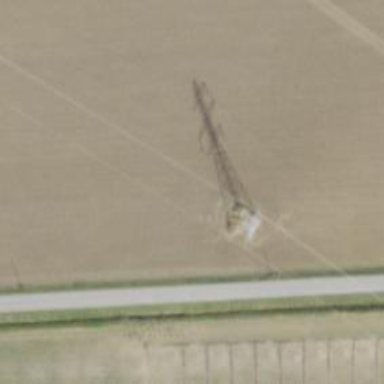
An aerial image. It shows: Lattice structure tower used for power distribution.